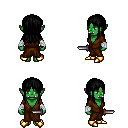
a pixel art fantasy rpg character, female body template, orc, green skin, brown robe, metal pants, black unkempt hairstyle, white cloth bandages, gold boots, dagger, four views (front, back, left, right), 2x2 character sprite sheet, small pixel art, hard edges, no anti-aliasing